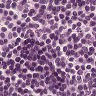
Metastatic tissue present: no